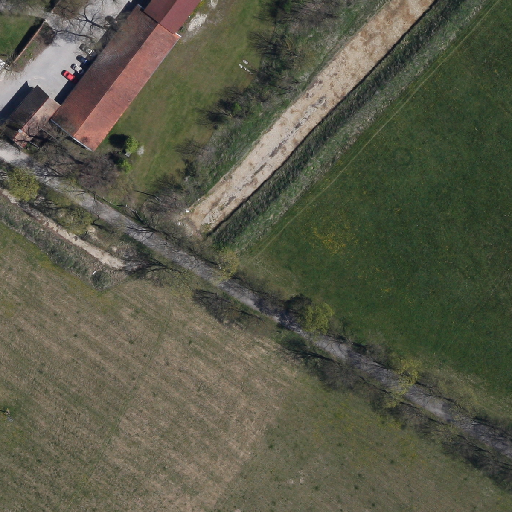
Referring expression: impervious surface